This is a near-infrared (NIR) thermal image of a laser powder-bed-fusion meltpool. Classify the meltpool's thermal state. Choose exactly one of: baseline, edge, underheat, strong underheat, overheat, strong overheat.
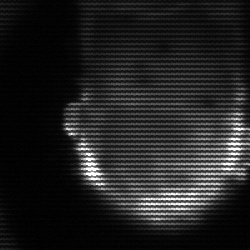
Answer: baseline